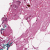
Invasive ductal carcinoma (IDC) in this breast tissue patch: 0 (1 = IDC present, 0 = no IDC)